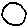
Label: circle